Question: I have this little task in which I need to calculate the arrival time for a bus based on few conditions. First, the format of departure time is like this: 1530 which means 15:30 or 3:30PM, there is other example using 830 which means 8:30AM.
Now, other column in the db table holds the time from origin in which the bus will reach the destination. For example, there might be departure time of 830 and time from origin will be 115, which means it will reach the next destination in 1 hour and 15 minutes or 945 (9:45AM).
The last property on which we need to build the arrival time is the stop order. For example, there might be 8 stations on the way from point A to point B and we need to calculate the arrival time beginning from the 2nd point onwards. Now, if the stop order is again 1 we need to reset the arrival time and start over again, it means that the row is for another destination.
I would like to know if there is a possibility to build some query which might do this thing, I can do the operation in C# but if there is any option for the arrival time to be populated in SQL, I'll be grateful for every advice.
Lastly, you can check a screenshot of the actual database I'm talking about:

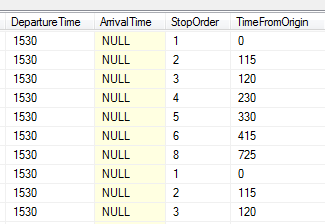
Answer: # Code:
'''
WITH A AS (SELECT [Route], [StopOrder],
CAST(LEFT([DepartureTime], LEN([DepartureTime])-2) AS int) AS DTH, CAST(RIGHT([DepartureTime],2) AS int) AS DTM,
CASE WHEN [TimeFromOrigin]<>0 THEN CAST(LEFT([TimeFromOrigin], LEN([TimeFromOrigin])-2) AS int) ELSE 0 END AS TFOH, CAST(RIGHT([TimeFromOrigin],2) AS int) AS TFOM,
SUM(CASE WHEN [TimeFromOrigin]<>0 THEN CAST(LEFT([TimeFromOrigin], LEN([TimeFromOrigin])-2) AS int) ELSE 0 END*60 + CAST(RIGHT([TimeFromOrigin],2) AS int)) OVER(PARTITION BY [Route] ORDER BY [StopOrder] ROWS 1 PRECEDING)-CASE WHEN [TimeFromOrigin]<>0 THEN CAST(LEFT([TimeFromOrigin], LEN([TimeFromOrigin])-2) AS int)*60+CAST(RIGHT([TimeFromOrigin],2) AS int) ELSE 0 END AS TT
FROM tbl_all)
SELECT B.[Route], B.[DepartureTime], B.[StopOrder], B.[TimeFromOrigin],
CONCAT(CASE WHEN FLOOR((TFOH*60+TFOM-TT)/60)=0 THEN NULL ELSE FLOOR((TFOH*60+TFOM-TT)/60) END, CASE WHEN FLOOR((TFOH*60+TFOM-TT)/60)>0 THEN REPLICATE('0',-(LEN((TFOH*60+TFOM-TT) % 60)-2)) ELSE '' END, (TFOH*60+TFOM-TT) % 60) AS [TimeBetween],
CONCAT(CASE WHEN DTH+TFOH>24 THEN 0+CASE WHEN DTM+TFOM>=60 THEN 1 ELSE 0 END ELSE DTH+TFOH+CASE WHEN DTM+TFOM>60 THEN 1 ELSE 0 END END,CASE WHEN DTM+TFOM>=60 THEN DTM+TFOM-60 ELSE DTM+TFOM END, REPLICATE('0',-(LEN(CASE WHEN DTM+TFOM>=60 THEN DTM+TFOM-60 ELSE DTM+TFOM END)-2))) AS [ArrivalTime]
FROM tbl_all AS B LEFT OUTER JOIN A ON B.[Route]=A.[Route] AND B.[StopOrder]=A.[StopOrder]
'''